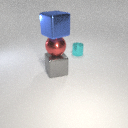
large gray metal cube below large blue metal cube